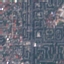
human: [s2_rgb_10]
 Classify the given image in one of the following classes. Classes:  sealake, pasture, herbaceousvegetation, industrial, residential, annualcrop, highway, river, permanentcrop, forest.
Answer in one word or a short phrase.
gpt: Residential